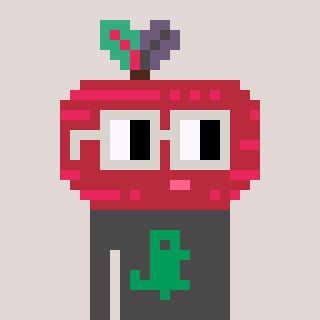
a pixel art character with square light gray glasses, a beet-shaped head and a grayscale-colored body on a warm background